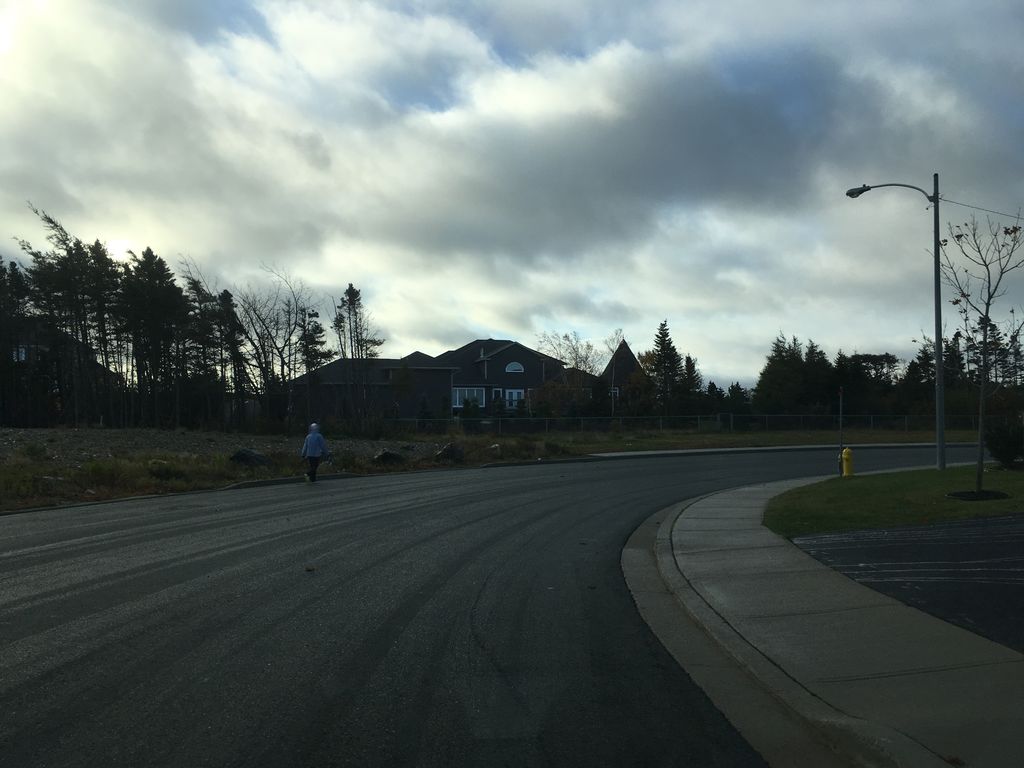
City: st_johns